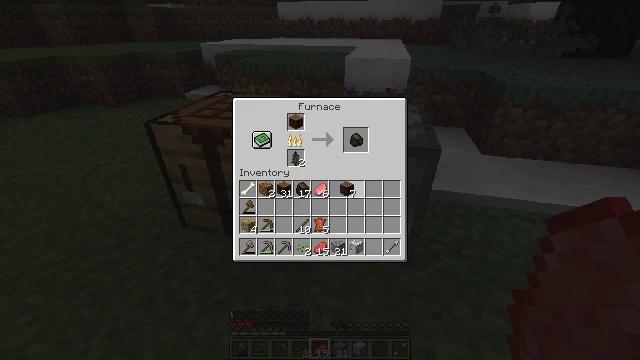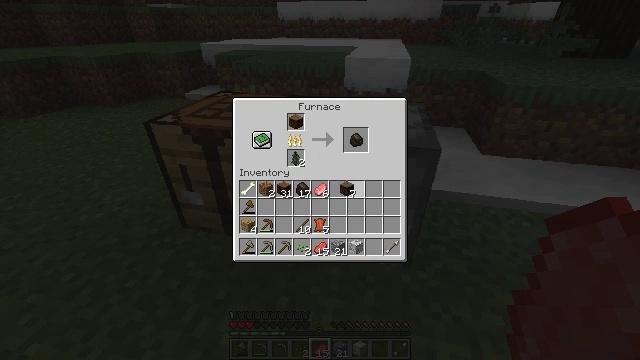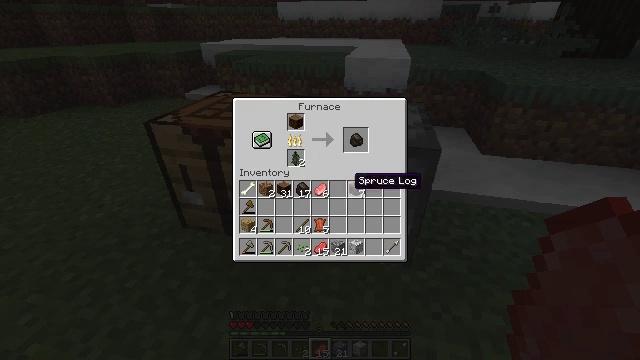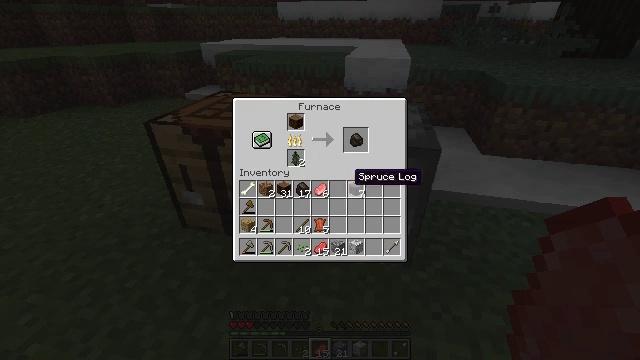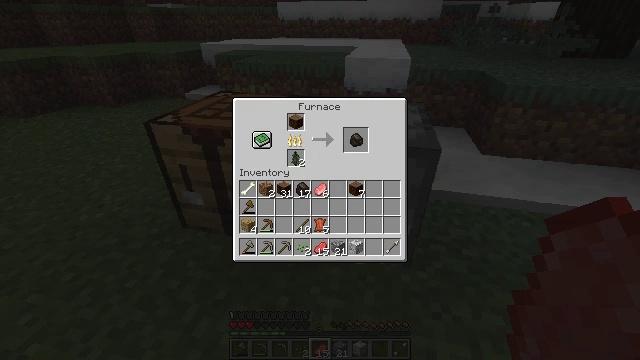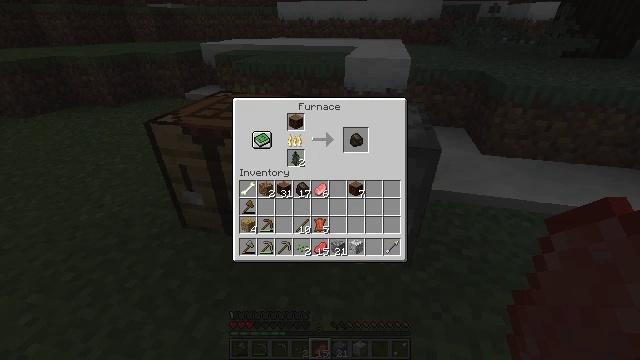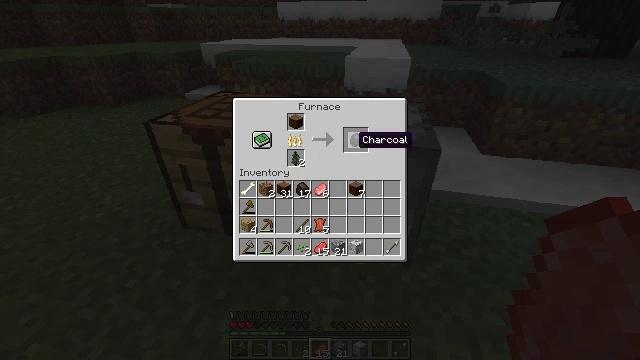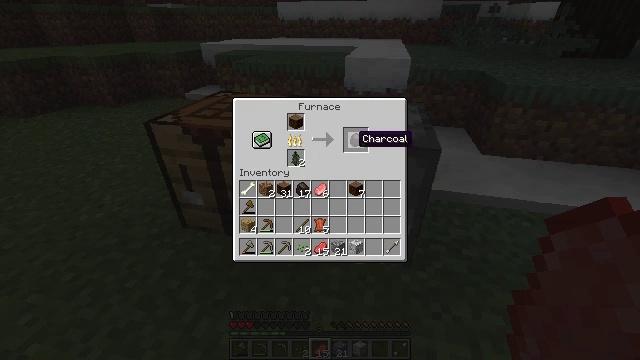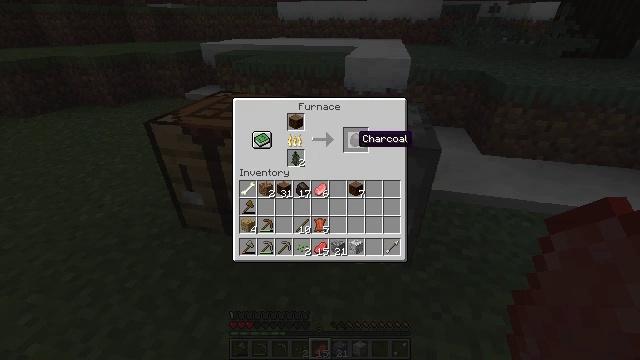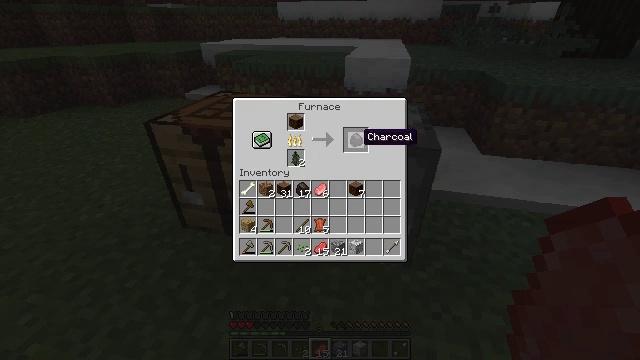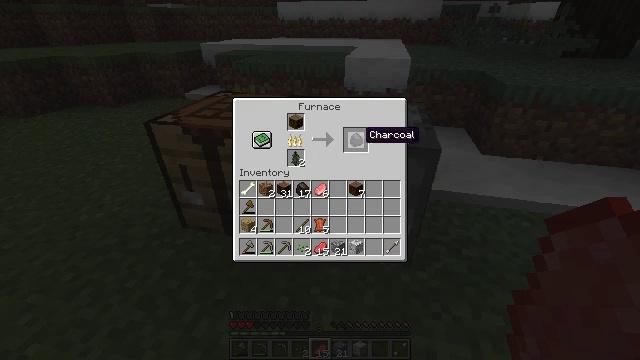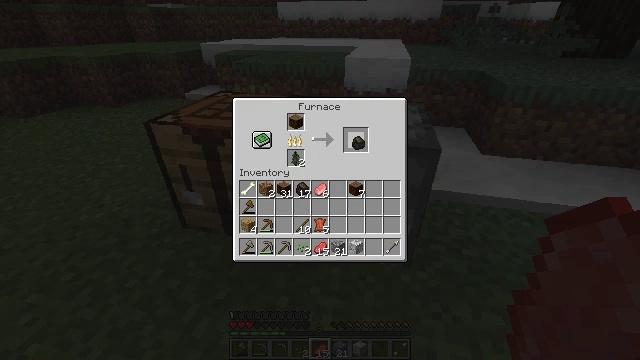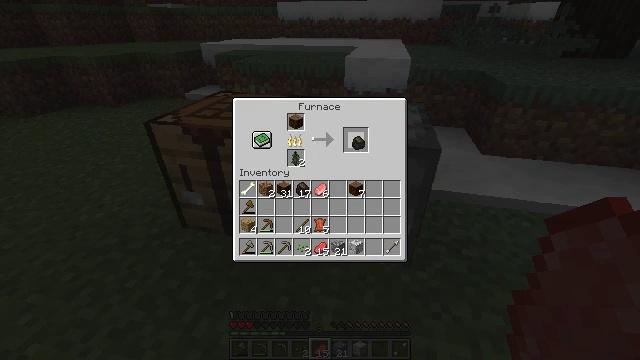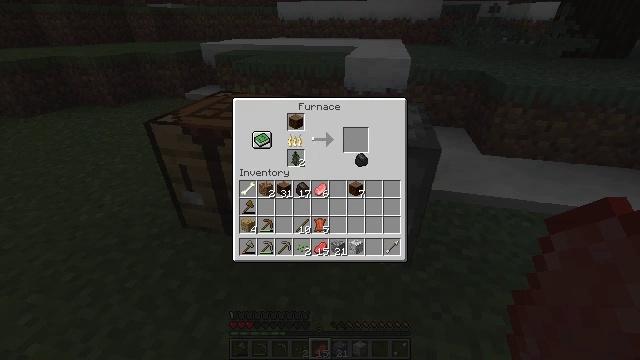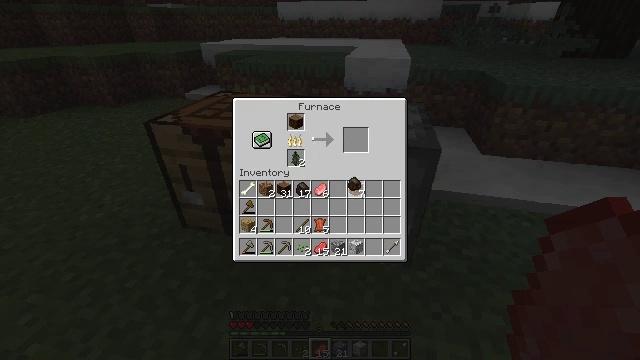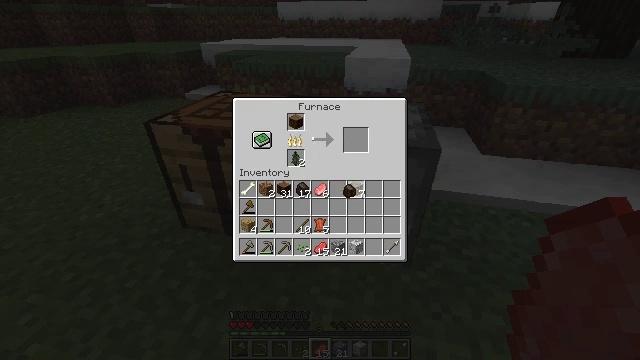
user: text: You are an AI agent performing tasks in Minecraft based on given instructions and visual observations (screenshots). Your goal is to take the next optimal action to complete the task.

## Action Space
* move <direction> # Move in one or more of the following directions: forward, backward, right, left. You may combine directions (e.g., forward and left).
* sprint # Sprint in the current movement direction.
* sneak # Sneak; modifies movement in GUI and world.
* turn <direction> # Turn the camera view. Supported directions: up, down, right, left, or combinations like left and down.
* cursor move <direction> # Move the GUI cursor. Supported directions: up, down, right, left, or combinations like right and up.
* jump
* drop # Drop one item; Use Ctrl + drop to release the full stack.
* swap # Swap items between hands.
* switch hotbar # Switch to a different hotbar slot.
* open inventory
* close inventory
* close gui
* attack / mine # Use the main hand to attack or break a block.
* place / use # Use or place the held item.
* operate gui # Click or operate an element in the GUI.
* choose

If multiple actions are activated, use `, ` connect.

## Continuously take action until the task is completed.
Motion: motion action
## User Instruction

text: Use logs and furnace to produce charcoal.
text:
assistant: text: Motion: operate gui
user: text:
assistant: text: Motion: no_op
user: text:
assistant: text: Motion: no_op
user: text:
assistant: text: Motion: cursor move up
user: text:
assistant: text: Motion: cursor move up
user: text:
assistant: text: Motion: cursor move up
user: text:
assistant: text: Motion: no_op
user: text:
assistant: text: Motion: no_op
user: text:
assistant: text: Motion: no_op
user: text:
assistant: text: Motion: no_op
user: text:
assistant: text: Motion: operate gui
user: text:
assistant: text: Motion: operate gui
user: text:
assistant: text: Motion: cursor move down
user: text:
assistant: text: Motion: cursor move left and down
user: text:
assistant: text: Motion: cursor move down
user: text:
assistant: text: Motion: no_op
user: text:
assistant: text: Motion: cursor move left
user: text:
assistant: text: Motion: cursor move left
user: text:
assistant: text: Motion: cursor move left
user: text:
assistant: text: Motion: no_op
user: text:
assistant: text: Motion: no_op
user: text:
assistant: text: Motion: no_op
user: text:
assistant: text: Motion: no_op
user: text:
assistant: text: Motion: operate gui
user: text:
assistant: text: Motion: operate gui
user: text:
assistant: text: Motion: no_op
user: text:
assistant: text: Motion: cursor move right
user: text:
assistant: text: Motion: cursor move right
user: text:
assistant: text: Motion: no_op
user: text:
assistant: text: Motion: no_op